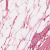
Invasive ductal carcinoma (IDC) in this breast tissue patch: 0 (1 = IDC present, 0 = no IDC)